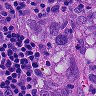
Metastatic tissue present: yes